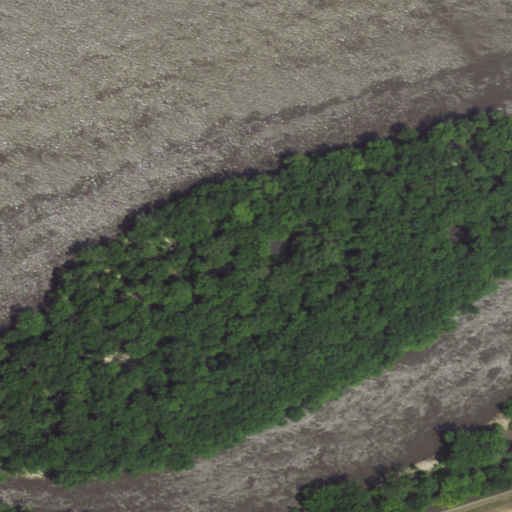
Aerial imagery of island in Iowa named Brass Island containing woody wetlands, open water, herbaceous wetlands, and grassland